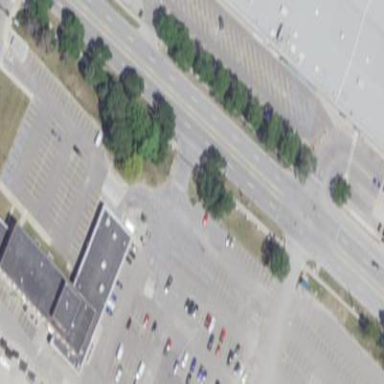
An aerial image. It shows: Parking area.